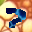
Label: 7